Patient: sex M, age 30
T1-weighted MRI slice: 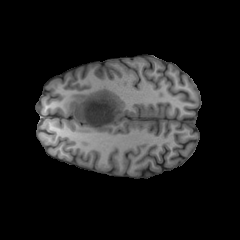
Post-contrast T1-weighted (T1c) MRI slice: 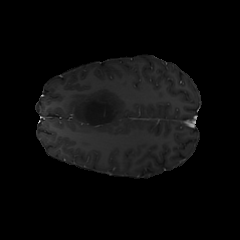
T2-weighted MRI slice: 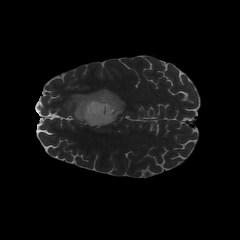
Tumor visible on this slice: yes
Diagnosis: Astrocytoma, IDH-mutant
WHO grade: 2